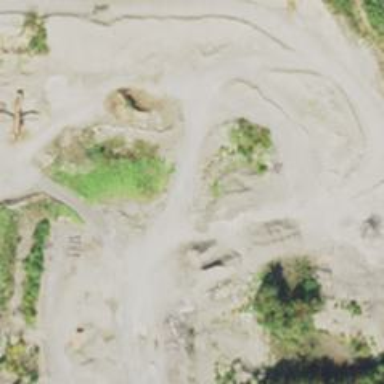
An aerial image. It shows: Quarry area.